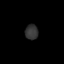
Tissue: skin
Cell type: Epithelial cells
Senescence score: 0.2602
Nuclear area (px): 191
Mean DAPI intensity: 51.654